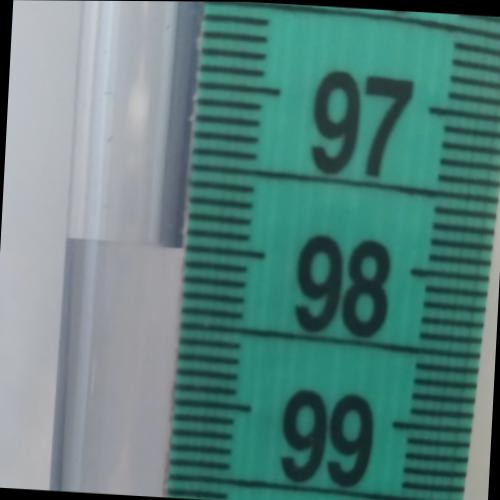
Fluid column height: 98.0 cm